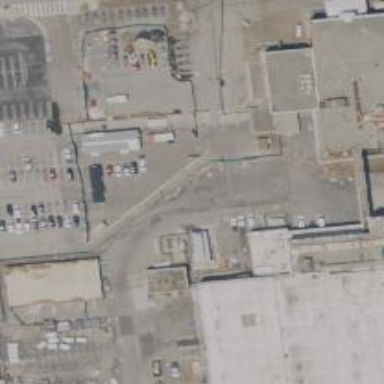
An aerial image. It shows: Parking space.